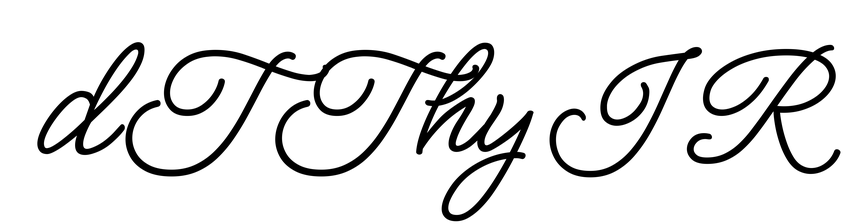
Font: MeowScript-Regular